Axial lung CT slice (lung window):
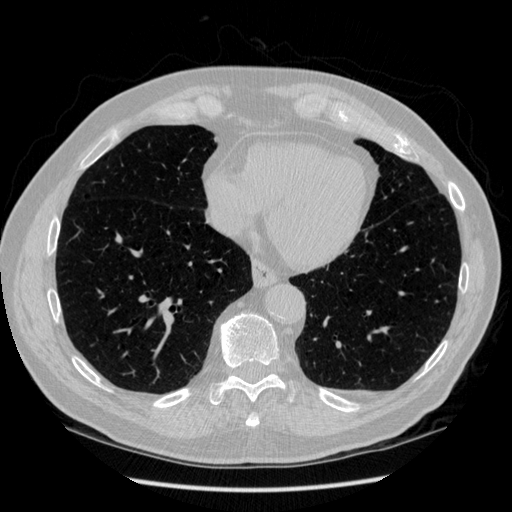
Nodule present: no